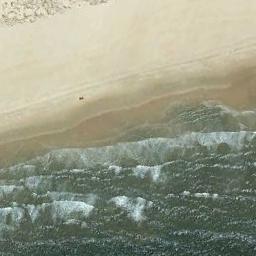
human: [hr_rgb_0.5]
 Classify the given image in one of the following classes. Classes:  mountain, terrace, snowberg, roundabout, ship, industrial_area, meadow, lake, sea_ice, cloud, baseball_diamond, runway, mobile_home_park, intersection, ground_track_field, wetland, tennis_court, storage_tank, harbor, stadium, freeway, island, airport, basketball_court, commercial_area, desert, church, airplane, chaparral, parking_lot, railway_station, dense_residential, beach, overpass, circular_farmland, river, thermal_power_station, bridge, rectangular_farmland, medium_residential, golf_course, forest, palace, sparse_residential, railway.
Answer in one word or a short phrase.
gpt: beach